Question: After installing SQL Server 2008 32 bit, I tried to configure it to allow remote access. So I opened the SSCM (sql server configuration manager) to set the protocols to enabled. I did not find any protocol under the Sql Server Network Configuration...

I tried repairing, uninstalling and re-installing, registers...
Anyone encountered this before?
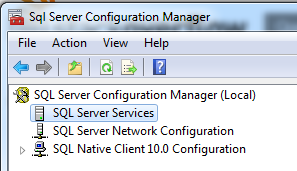
Answer: it seems you have installed a version that doesn't compatible with target OS, for example enterprise on 7!? but maybe this would help, enabling the TCP protocol and remote connection by T-SQL
'''
--step 1: creating a login (mandatory)
create login login_to_system_after_injection with password='Thank$SQL4Registry@ccess';
GO
--step 2: enabling both windows/SQL Authentication mode
/*some server specific configurations are not stored in system (SQL)*/
--set the value to 1 for disabling the SQL Authentication Mode after . . .
exec xp_regwrite N'HKEY_LOCAL_MACHINE', N'Software\Microsoft\MSSQLServer\MSSQLServer', N'LoginMode', REG_DWORD, 2;
--step 3:getting the server instance name
declare @spath nvarchar(256);
--SQL SERVER V100 path, use SQL9 for V90
exec master..xp_regread N'HKEY_LOCAL_MACHINE',
N'Software\Microsoft\Microsoft SQL Server\Instance Names\SQL' ,N'SQL10',@spath output,no_output
--step 4:preparing registry path
declare @insRegPath nvarchar(1024)=N'Software\Microsoft\Microsoft SQL Server' +
@spath + '\MSSQLServer\SuperSocketNetLib\Tcp';
--step 5:enabling tcp protocol
exec xp_regwrite N'HKEY_LOCAL_MACHINE', @insRegPath, N'Enabled', REG_DWORD, 1 --generally tries to enable all addresses. NOT Recommended
--step 6:enabling remote access
EXEC sys.sp_configure N'remote access', 1
GO
RECONFIGURE WITH OVERRIDE --reconfigure is required!
GO
--step 7:a system restart is required in order to enabling remote access.
--step 7.1:shutting down the server
shutdown
--After this command you need to start the server implicitly yourself.
--or just configure the Agent in order to start the server at any shutdown or failure
'''
copied from <URL>